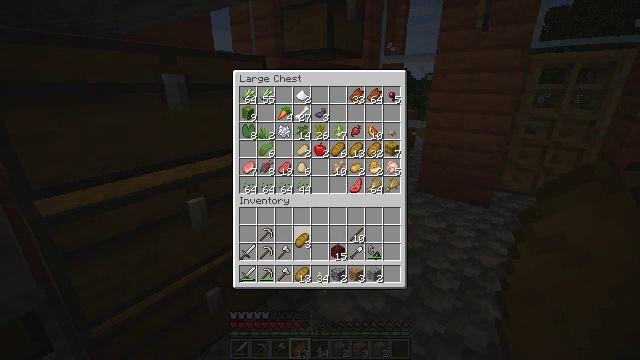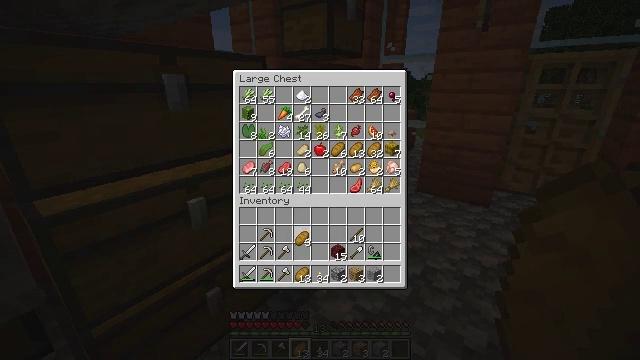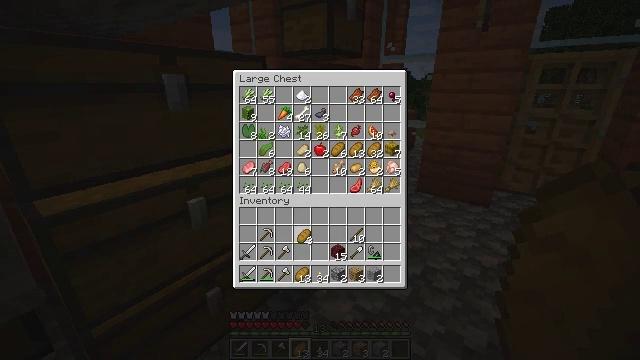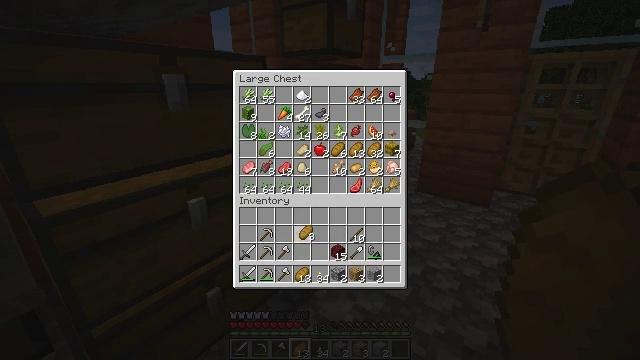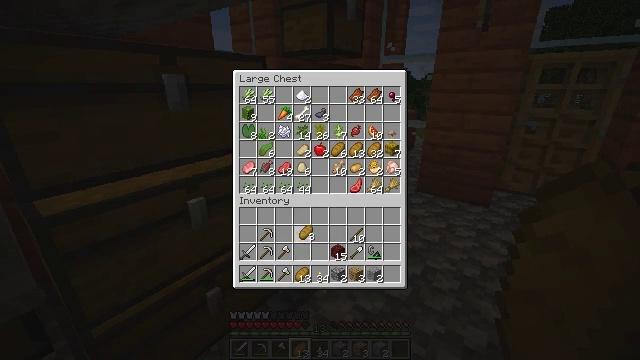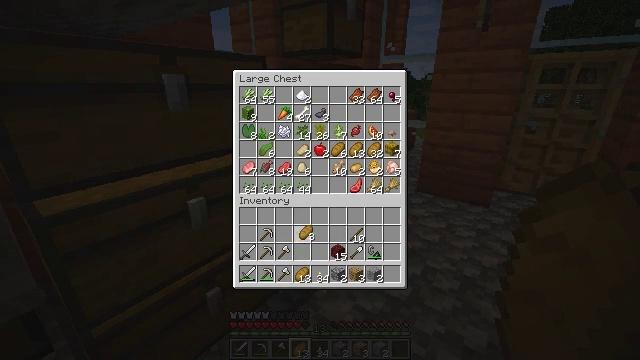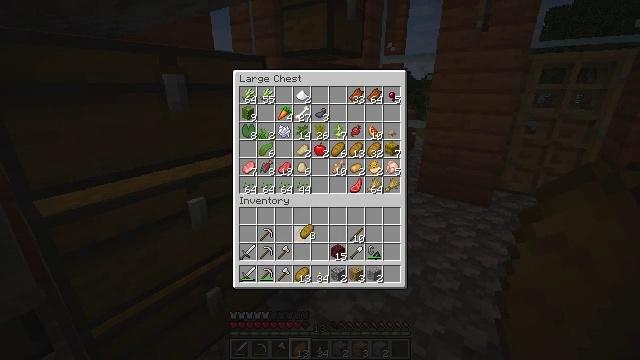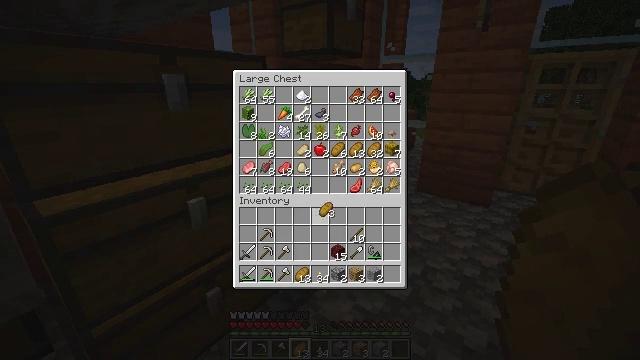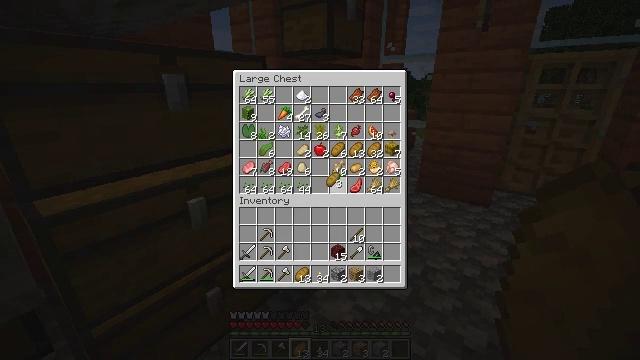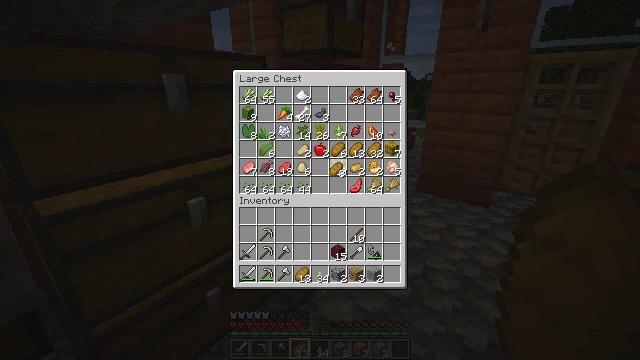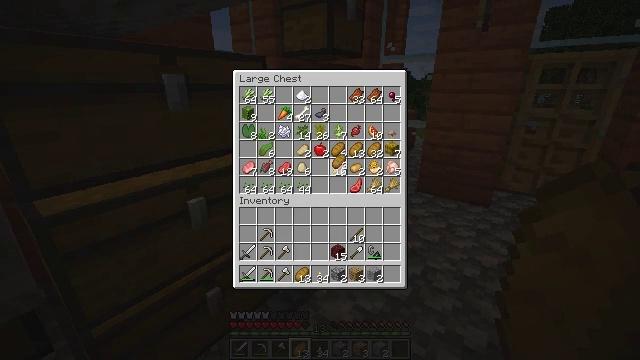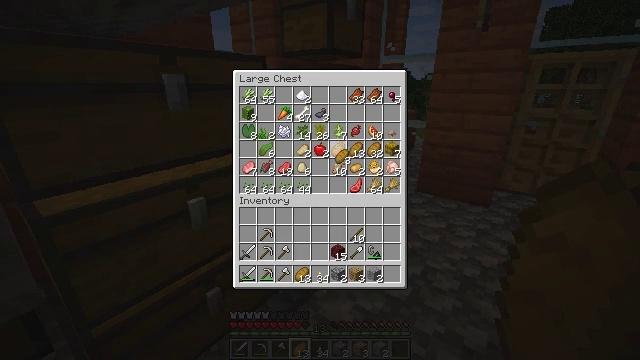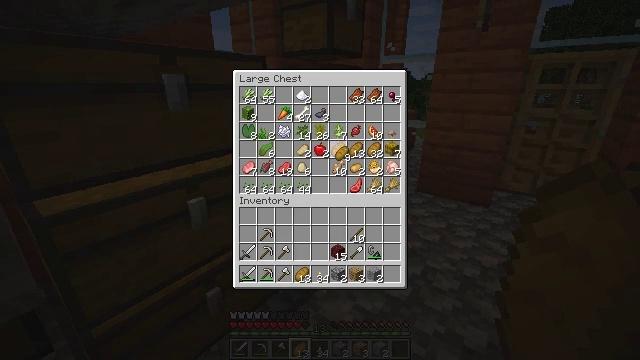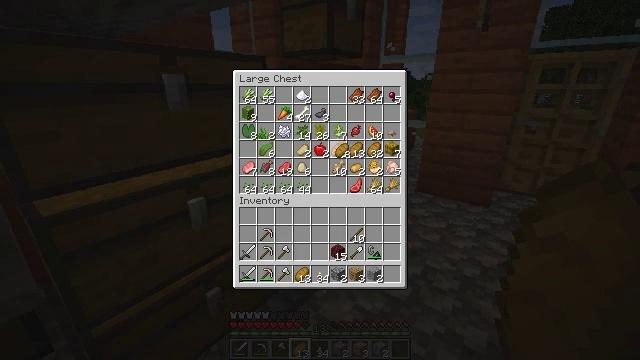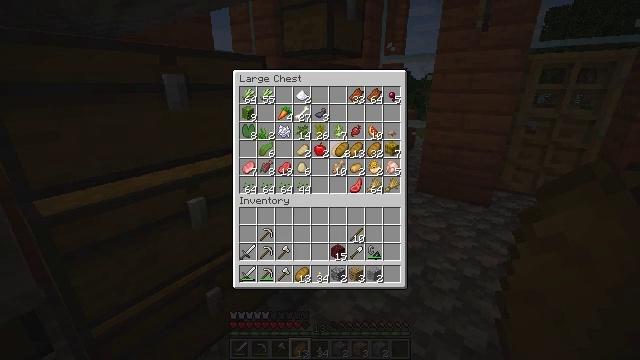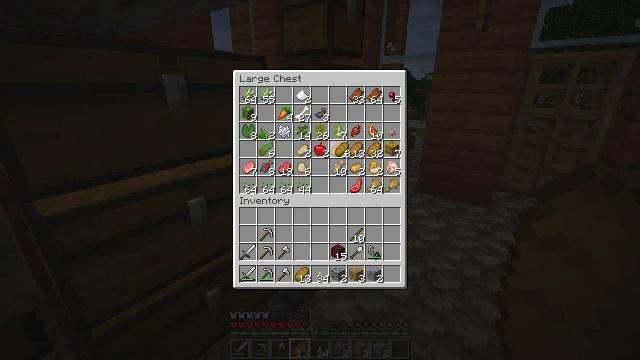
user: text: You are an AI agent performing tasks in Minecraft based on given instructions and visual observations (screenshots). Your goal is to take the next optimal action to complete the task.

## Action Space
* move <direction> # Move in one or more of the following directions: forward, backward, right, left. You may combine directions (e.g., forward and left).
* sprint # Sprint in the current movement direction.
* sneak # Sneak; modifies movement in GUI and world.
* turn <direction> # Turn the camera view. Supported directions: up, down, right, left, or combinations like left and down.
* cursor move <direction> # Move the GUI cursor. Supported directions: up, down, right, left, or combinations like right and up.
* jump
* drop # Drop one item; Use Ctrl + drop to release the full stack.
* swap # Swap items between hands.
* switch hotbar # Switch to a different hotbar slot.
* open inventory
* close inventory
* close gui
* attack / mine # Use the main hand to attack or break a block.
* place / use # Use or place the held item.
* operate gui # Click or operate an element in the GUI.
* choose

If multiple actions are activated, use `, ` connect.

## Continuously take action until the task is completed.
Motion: motion action
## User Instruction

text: Fight hostile mobs.
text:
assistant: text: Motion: operate gui
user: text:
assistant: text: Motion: no_op
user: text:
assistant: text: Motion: no_op
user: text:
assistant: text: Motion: no_op
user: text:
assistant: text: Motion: no_op
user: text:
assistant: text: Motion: no_op
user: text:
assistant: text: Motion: cursor move right and up
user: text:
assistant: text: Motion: cursor move right and up
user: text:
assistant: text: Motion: cursor move up
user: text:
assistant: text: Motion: cursor move up
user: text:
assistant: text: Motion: no_op
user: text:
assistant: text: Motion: no_op
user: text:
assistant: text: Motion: no_op
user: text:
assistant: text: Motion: no_op
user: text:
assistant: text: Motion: operate gui
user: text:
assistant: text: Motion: operate gui
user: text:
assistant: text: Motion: operate gui
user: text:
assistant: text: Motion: operate gui
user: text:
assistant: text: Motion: no_op
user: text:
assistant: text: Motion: no_op
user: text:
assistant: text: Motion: no_op
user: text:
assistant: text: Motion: no_op
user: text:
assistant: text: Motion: operate gui
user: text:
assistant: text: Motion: operate gui
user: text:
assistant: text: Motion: operate gui
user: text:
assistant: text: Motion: no_op
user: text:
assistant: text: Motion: no_op
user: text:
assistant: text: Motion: no_op
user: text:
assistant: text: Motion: no_op
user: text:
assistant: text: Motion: no_op